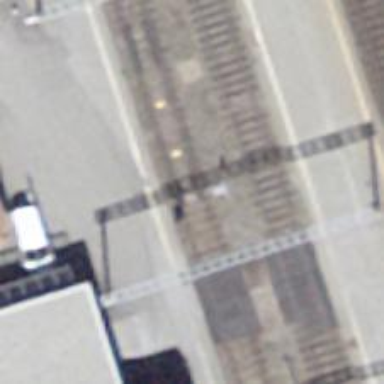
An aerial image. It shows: Railway track with contact line for electrification.